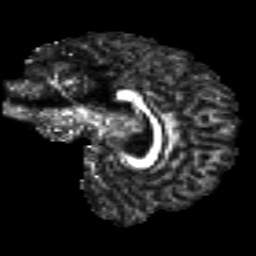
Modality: FA
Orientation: sagittal
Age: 20
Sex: male
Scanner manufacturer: siemens
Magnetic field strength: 3 T
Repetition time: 8.8 s
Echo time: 0.085 s